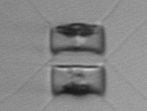
Label: Chaetoceros_similis